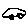
Label: car